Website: home-depot
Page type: billing-address
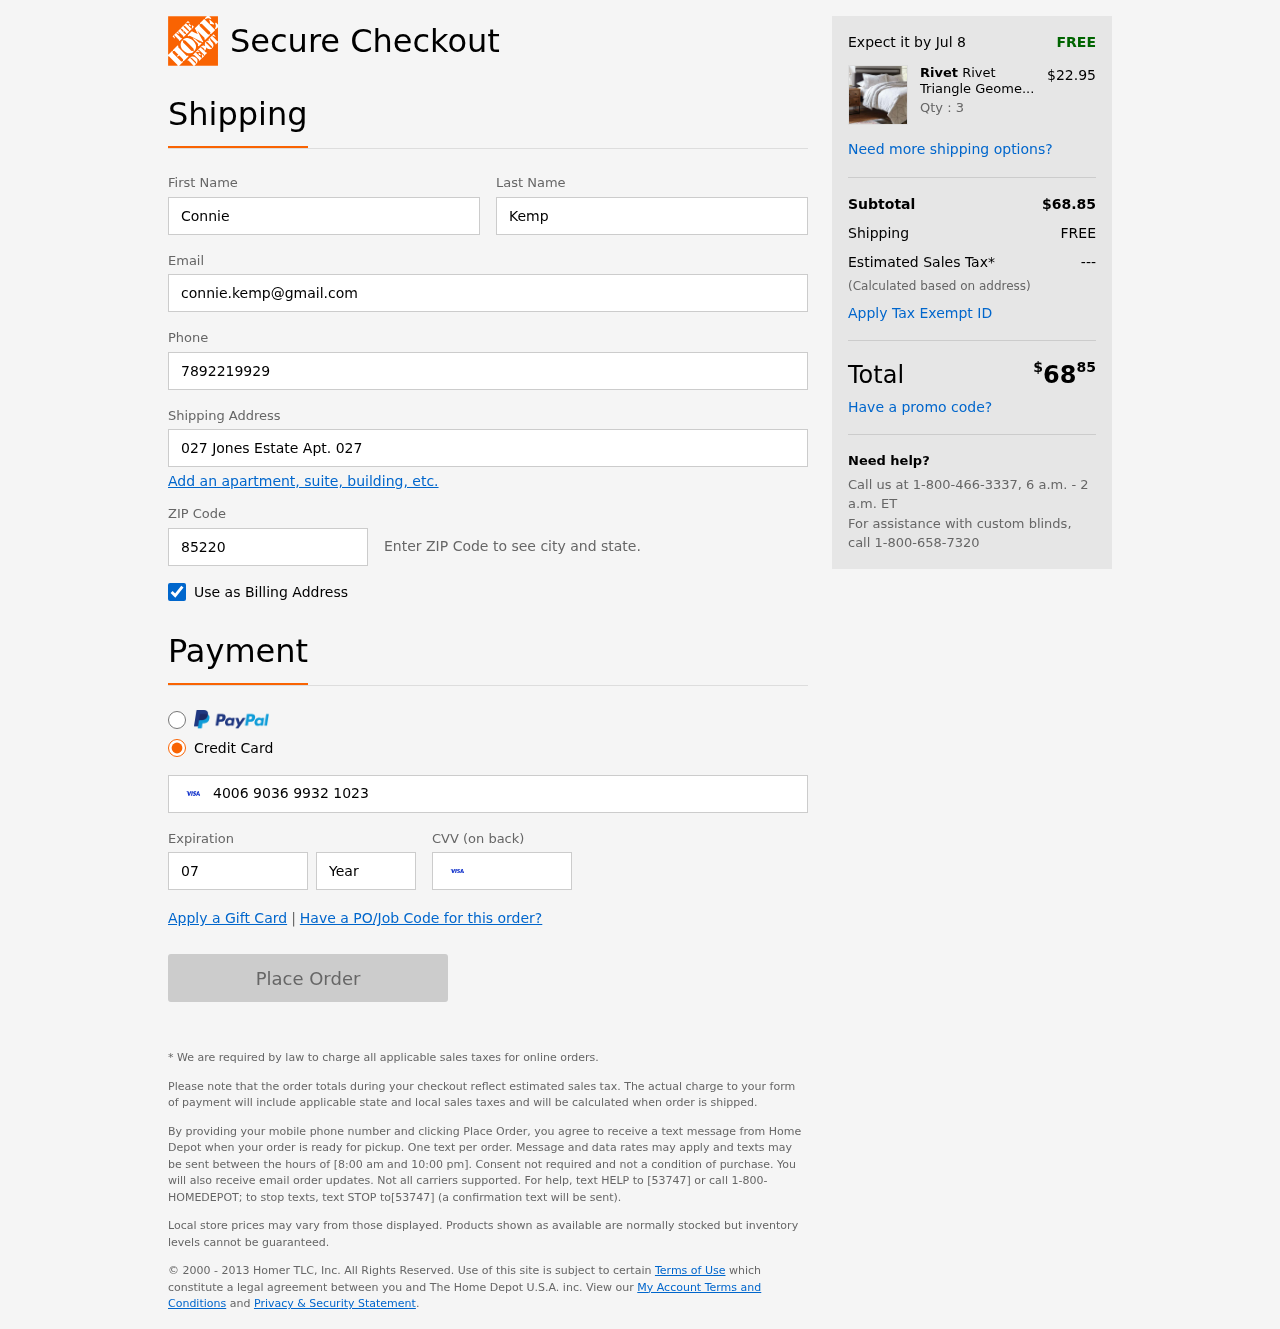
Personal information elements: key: PII_FIRSTNAME
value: Connie
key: PII_LASTNAME
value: Kemp
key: PII_EMAIL
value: connie.kemp@gmail.com
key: PII_PHONE
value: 7892219929
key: PII_STREET
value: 027 Jones Estate Apt. 027
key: PII_POSTCODE
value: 85220
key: PII_CARD_NUMBER
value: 4006 9036 9932 1023
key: PII_CARD_EXPIRY_MONTH
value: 07
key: PII_CARD_CVV
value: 391
Product elements: key: PRODUCT1_BRAND
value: Rivet
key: PRODUCT1_NAME
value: Rivet Triangle Geometric Pattern Cotton Duvet Comforter Cover Set
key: PRODUCT1_PRICE
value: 22.95
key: PRODUCT1_QUANTITY
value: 3
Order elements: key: ORDER_DELIVERY_DATE
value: Jul 8
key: ORDER_SUBTOTAL
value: $68.85
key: ORDER_SHIPPING_COST
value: FREE
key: ORDER_TAX
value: ---
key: ORDER_TOTAL2
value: $6885